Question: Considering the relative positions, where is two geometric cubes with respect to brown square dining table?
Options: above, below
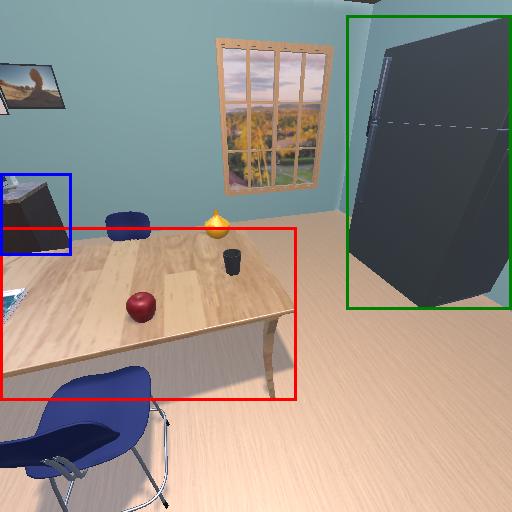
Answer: above